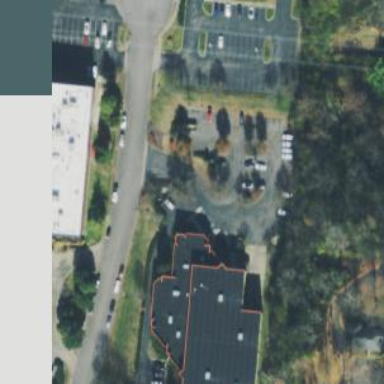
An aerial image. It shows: Commercial building.